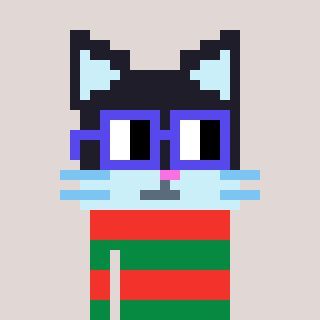
a pixel art character with square blue glasses, a cat-shaped head and a green-colored body on a warm background